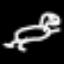
Label: frog